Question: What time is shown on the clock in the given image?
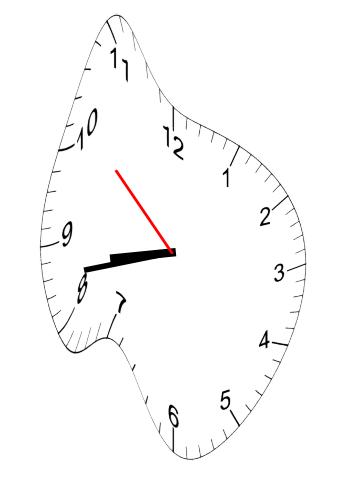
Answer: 08:42:52